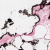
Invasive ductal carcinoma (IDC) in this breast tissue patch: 0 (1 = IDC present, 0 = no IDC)